Question: I am using 'Swing''s 'GridBagLayout' for the fist time and I have so far only added two components to a container, although I intend to add more below vertically. So far, the first component (a 'JLabel') is positioned correctly at 'PAGE_START', and I have remembered to set weight attributes for the components' corresponding 'GridBagConstraints'. The second component (a 'JTextField') however is not positioning as I intended and it being centered in the container rather than moving up underneath the 'JLabel'. I have attempted to use multiple anchor constants including 'FIRST_LINE_START', 'PAGE_START', 'NORTH' & 'NORTHWEST' but so far nothing is working.
And so, once again I call for the gifted coders of stackoverflow for help. Below is a snippet of the code and below that is an image of the problem graphically.
'''
// Instantiate components and configure their corresponding GridBagConstraints attributes
// refPlusType properties
refPlusType = new JLabel("<html><h3>"+"Reference"+" - "+"Job Type"+" </h3><hr /></html>");
refPlusTypeGC = new GridBagConstraints();
refPlusTypeGC.gridx = 0; // Grid position
refPlusTypeGC.gridy = 0;
refPlusTypeGC.gridwidth = 2; // Number of colums occupied by component
refPlusTypeGC.insets = new Insets(5, 10, 5, 10); // Specifies margin
refPlusTypeGC.weightx = 0.1; // Required for anchor to work.
refPlusTypeGC.weighty = 0.1; // Required for anchor to work.
refPlusTypeGC.anchor = GridBagConstraints.PAGE_START; // Position in container
// addressLine1 properties
addressLine1 = new JTextField();
addressLine1GC = new GridBagConstraints();
addressLine1GC.gridx = 0;
addressLine1GC.gridy = 1;
addressLine1GC.gridwidth = 2;
addressLine1GC.insets = new Insets(0, 10, 0, 10);
addressLine1GC.fill = GridBagConstraints.HORIZONTAL; // Specifies component fill Horizontal space
addressLine1GC.weightx = 0.1;
addressLine1GC.weighty = 0.1;
addressLine1GC.anchor = GridBagConstraints.FIRST_LINE_START;
// Add components to this HALLogisticsDetailsPanel
this.add(refPlusType, refPlusTypeGC);
this.add(addressLine1, addressLine1GC);
'''
Image below;

Thank you all for any help you can offer.
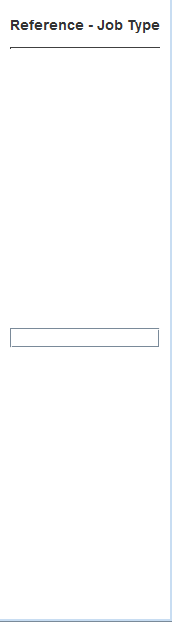
Answer: Okay, I got it. I don't like accepting my own answers but here we go. At the end of the day I am trying to get the whole lot to bunch together properly at the top of the container. Adding 'weighty' attributes to all the components individually means that the remaining space in the container is distributed between all of them (relative to their 'weighty' attribute) therefore spacing them out.
The answer seems to be that by adding a 'weighty' attribute to the lowest component in the GridBagLayout, the rest of the remaining space is allocated to below the lowest component and therefore pushing all components to the top. By default is seems that when remaining space is allocated to a component based on it's weight, it is allocated it (at least on the y axis).
Here is the new code with three components to help demonstrate;
'''
// Instantiate components and configure their corresponding GridBagConstraints attributes
// refPlusType properties
refPlusType = new JLabel("<html><h3>"+"Reference"+" - "+"Job Type"+" </h3><hr /></html>");
refPlusTypeGC = new GridBagConstraints();
refPlusTypeGC.gridx = 0; // Grid position
refPlusTypeGC.gridy = 0;
refPlusTypeGC.gridwidth = 2; // Number of colums occupied by component
refPlusTypeGC.insets = new Insets(5, 10, 5, 10); // Specifies margin
// addressLine1 properties
addressLine1 = new JTextField();
addressLine1GC = new GridBagConstraints();
addressLine1GC.gridx = 0;
addressLine1GC.gridy = 1;
addressLine1GC.gridwidth = 2;
addressLine1GC.insets = new Insets(0, 10, 0, 10);
addressLine1GC.fill = GridBagConstraints.HORIZONTAL; // Specifies component fill Horizontal space
// addressLine2 properties
addressLine2 = new JTextField();
addressLine2GC = new GridBagConstraints();
addressLine2GC.gridx = 0;
addressLine2GC.gridy = 2;
addressLine2GC.gridwidth = 2;
addressLine2GC.insets = new Insets(0, 10, 0, 10);
addressLine2GC.fill = GridBagConstraints.HORIZONTAL; // Specifies component fill Horizontal space
addressLine2GC.weighty = 1; // Required for anchor to work.
addressLine2GC.anchor = GridBagConstraints.NORTH; // Position in container
// Add components to this HALLogisticsDetailsPanel
this.add(refPlusType, refPlusTypeGC);
this.add(addressLine1, addressLine1GC);
this.add(addressLine2, addressLine2GC);
'''